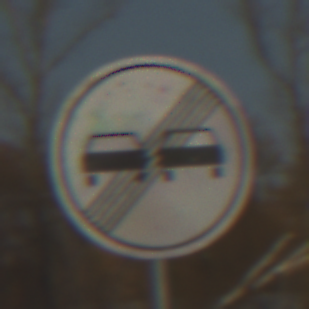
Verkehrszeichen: EndeUeberholverbot
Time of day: MorningAfternoon
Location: Outdoor (Suburban)
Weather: PartlyCloudy
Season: NotSpecified
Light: Natural